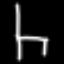
Label: chair